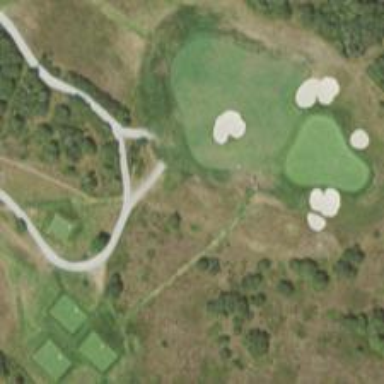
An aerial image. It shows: Path for both road and golf.